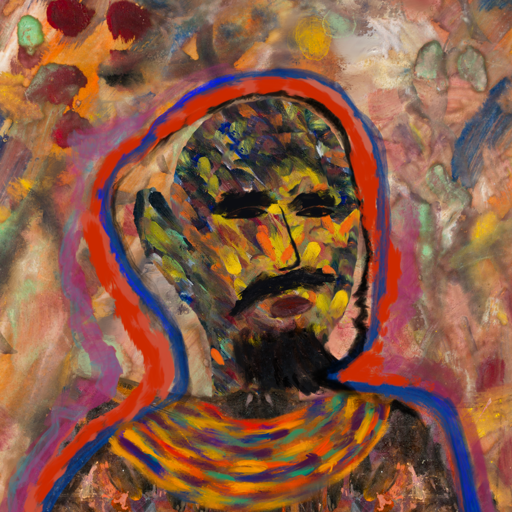
Background: Mother_And_Son_Mother, Head And Neck Side: An_Impression, Face Side: Mosgoul, Bust: Gypsy_Queen, Hair Side: Experience, Head Accessory: Blank, Second Necklace: An_Impression_2, Necklace: Blank, Baby: Blank